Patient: sex F, age 53
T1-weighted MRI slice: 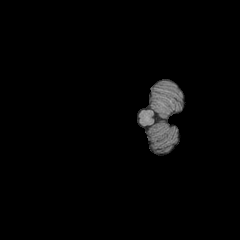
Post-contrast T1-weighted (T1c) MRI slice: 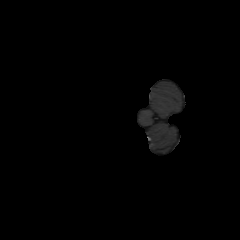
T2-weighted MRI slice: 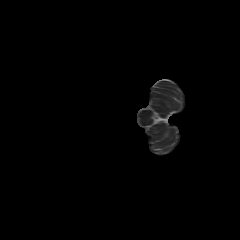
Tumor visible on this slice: no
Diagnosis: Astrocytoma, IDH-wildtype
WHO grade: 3